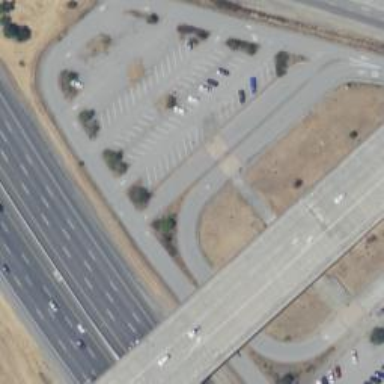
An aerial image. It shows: Asphalt busway.